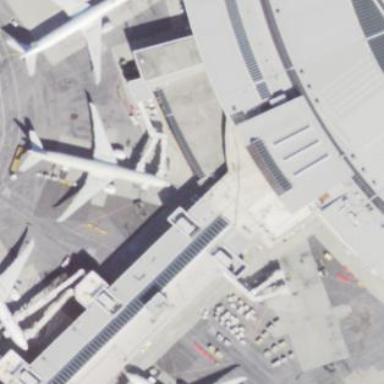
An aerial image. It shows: Airport terminal building.